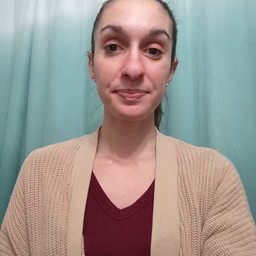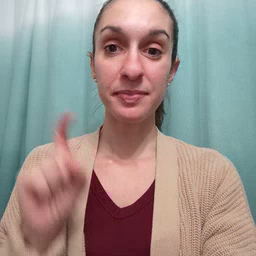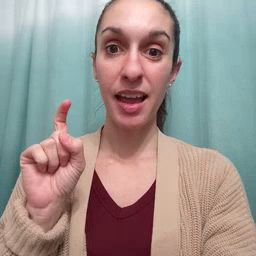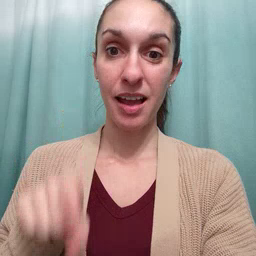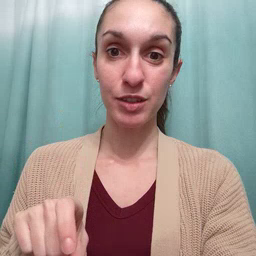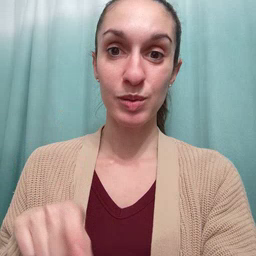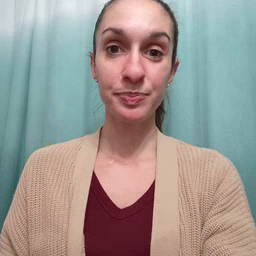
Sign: haveto